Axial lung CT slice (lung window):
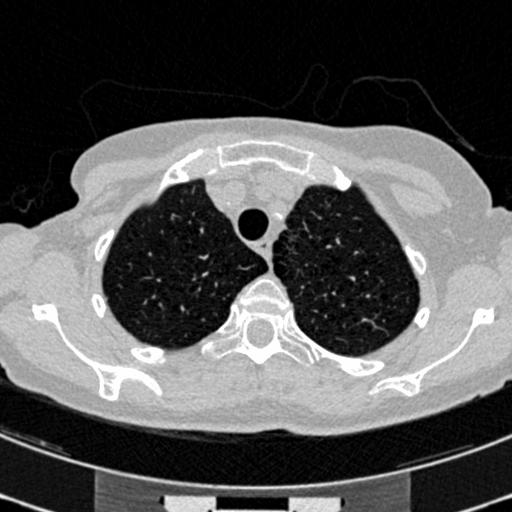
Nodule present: no